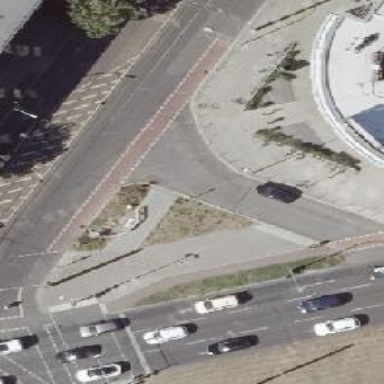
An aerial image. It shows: Tertiary road with asphalt surface. There is parking lane on the right.